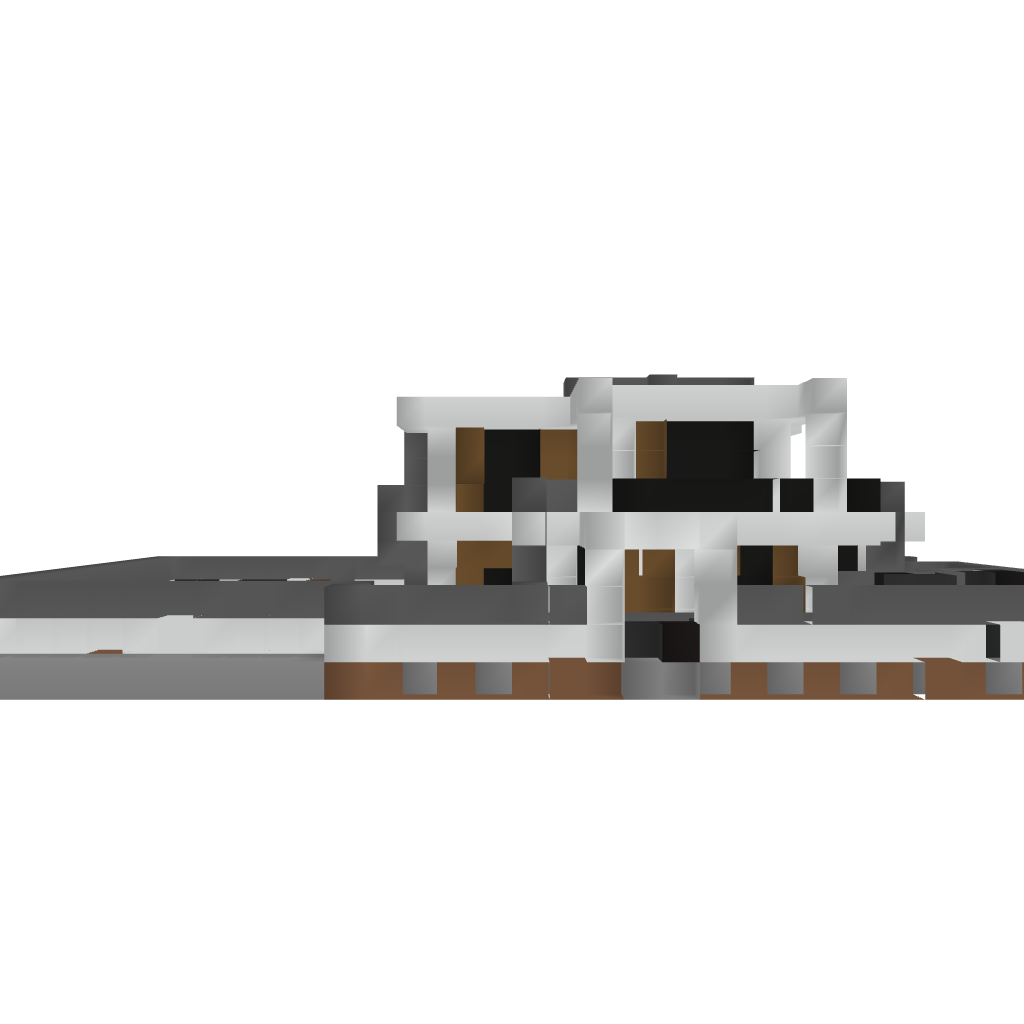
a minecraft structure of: Modern House #1 (By Ecl1pse8) 1.7.2